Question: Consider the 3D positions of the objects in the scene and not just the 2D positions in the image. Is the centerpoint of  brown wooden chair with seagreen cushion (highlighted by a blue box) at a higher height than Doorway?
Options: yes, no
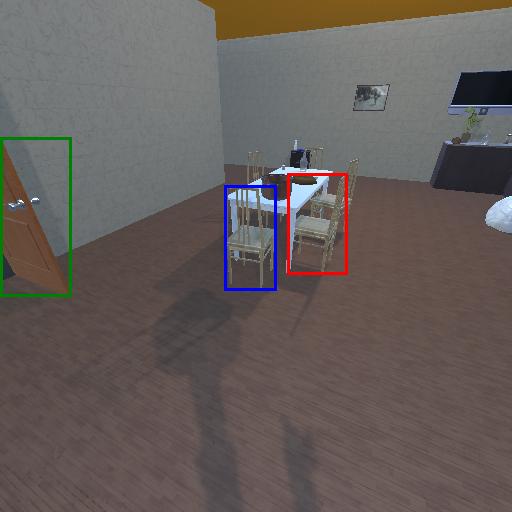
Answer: yes